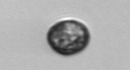
Label: Dinophyceae